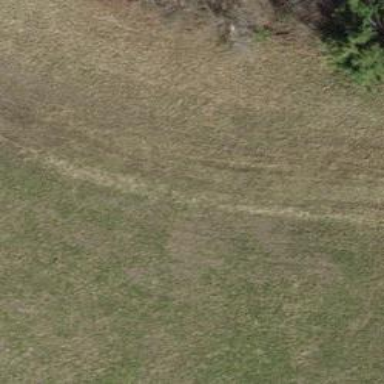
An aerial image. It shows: Unpaved path.